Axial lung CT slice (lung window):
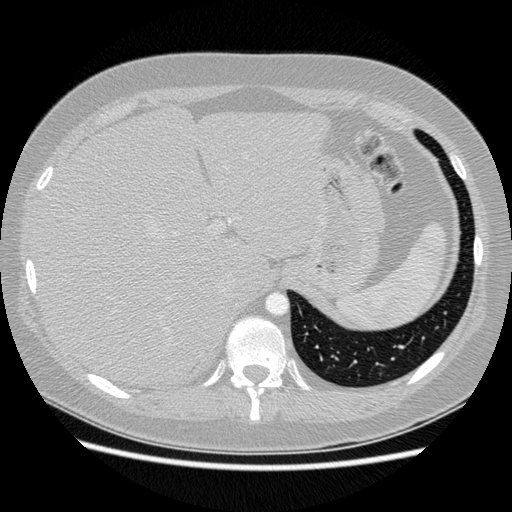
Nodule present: no